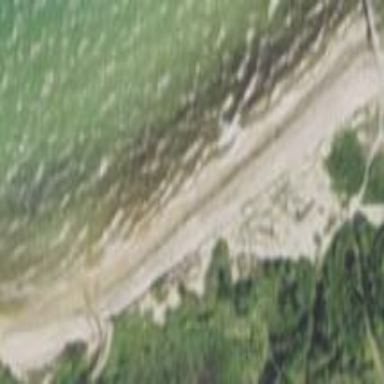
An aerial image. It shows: Scenic beach with natural beauty.